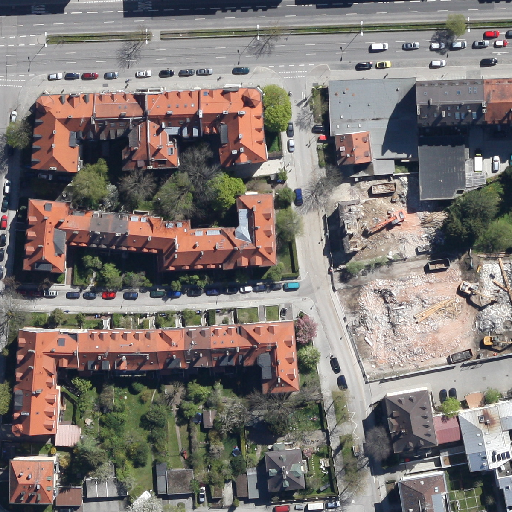
Referring expression: sidewalk along with tree